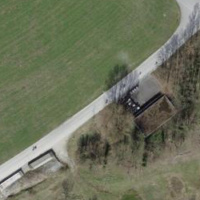
EUNIS habitat code: 25
Species observed at this site:
Podarcis muralis
Hyla arborea
Pseudochorthippus parallelus
Chorthippus brunneus
Chorthippus biguttulus